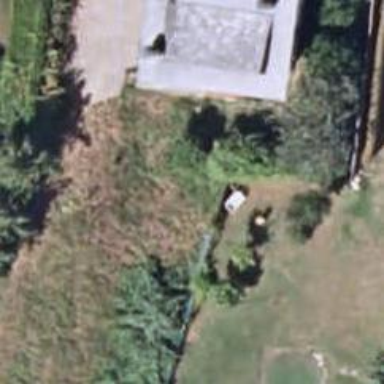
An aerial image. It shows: Fence.